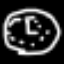
Label: clock